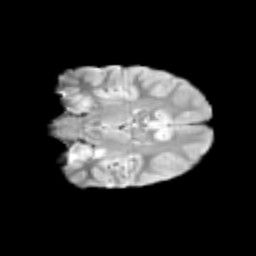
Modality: T2w
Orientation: coronal
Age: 10
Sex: male
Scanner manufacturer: siemens
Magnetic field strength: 3 T
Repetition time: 3.8 s
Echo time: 0.07 s